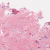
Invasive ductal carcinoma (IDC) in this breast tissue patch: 0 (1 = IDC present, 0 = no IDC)